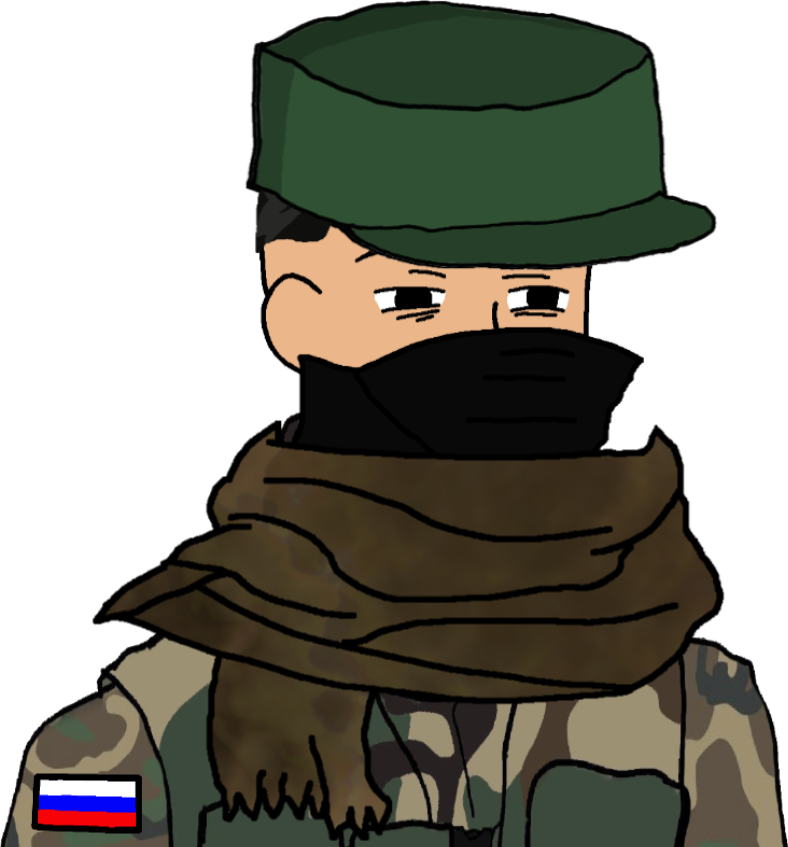
Label: 5_Twinkjak